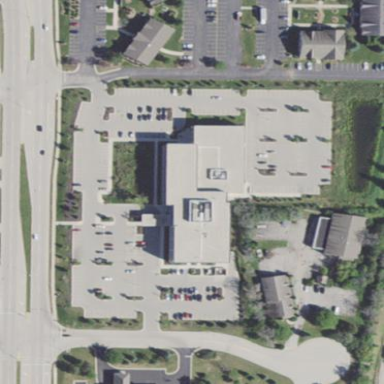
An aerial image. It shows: Commercial building housing healthcare clinic.